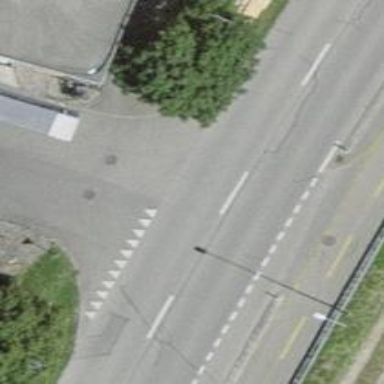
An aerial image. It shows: Secondary road with asphalt surface. There's cycle track on the left side of the road.